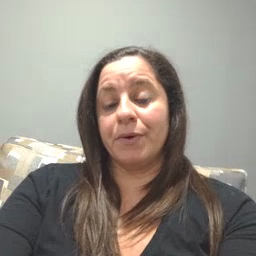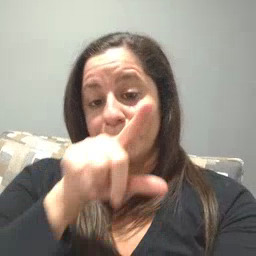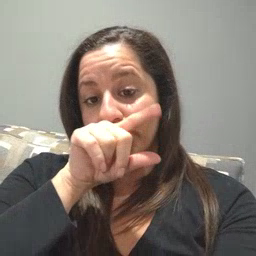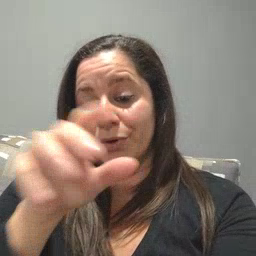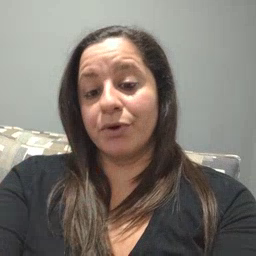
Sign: bird